Field crop: tomato
Growth stage: 1
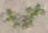
Species: portulaca